Question: I have a big UITableViewCell which has a text from an NSString from internet. Then that string is shown ok on an NSLog, but when shown on the cell shows strange characters at the start of the text, like this:

And it randomizes the characters every launch. I'm not formatting the string in any way, so I can't understand why it shows fine on NSLog but on on the celL. Thanks in advance!
This is the code I use to get the NSString:
'''
for(NSDictionary *d in userInfo) {
description = [d objectForKey:@"description"];
}
'''
And I load it on the cell using this:
'''
cell.textLabel.text = description;
'''
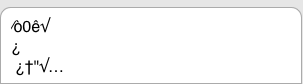
Answer: The problem is that I was adding random garbage, because that text was used before now on a simple UITextView. Recoding the wayt it gets the description worked, thanks all who helped!